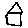
Label: house